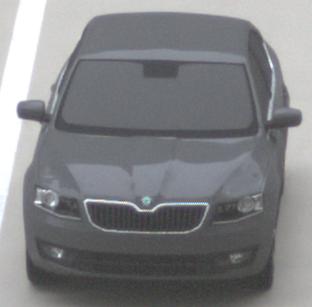
Make: Skoda
Model: Octavia 1.2 TSI
Detailed model: Octavia (III) Limousine
Model produced from: 2013/02
Model produced until: 2015/04
Doors: 5
Color: gray
Road condition: dry road
Daytime: morning or afternoon
Contrast: low contrast